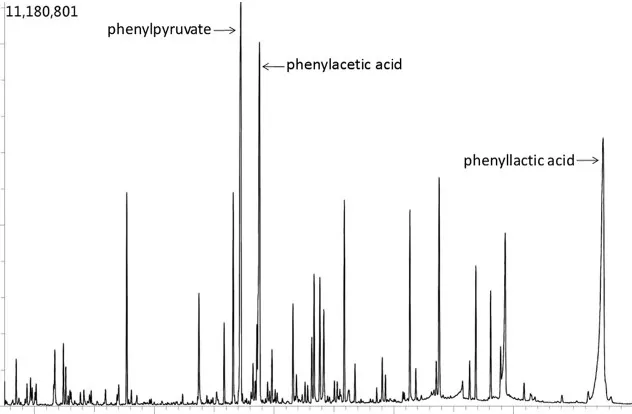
Urine organic acid spectrum showed that phenylacetic acid, phenyllactic acid and Phenylpyruvate increased, suggesting hyperphenylalanine; 2.4-hydroxyphenyllactic acid increased, which may be secondary to liver function damage.
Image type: chart (chart)